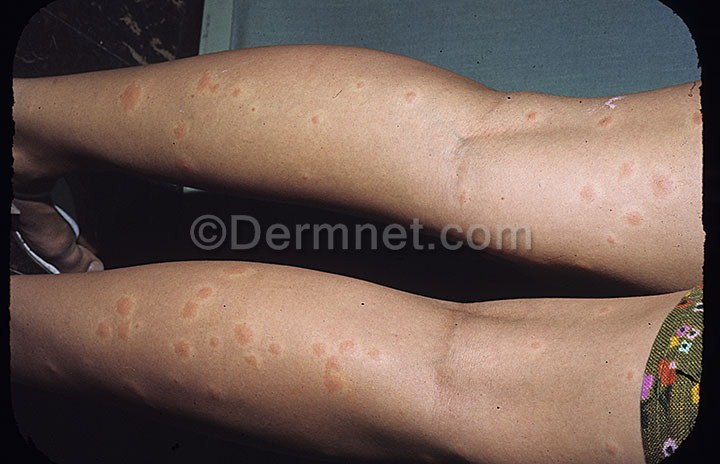
Disease: Scabies Lyme Disease and other Infestations and Bites